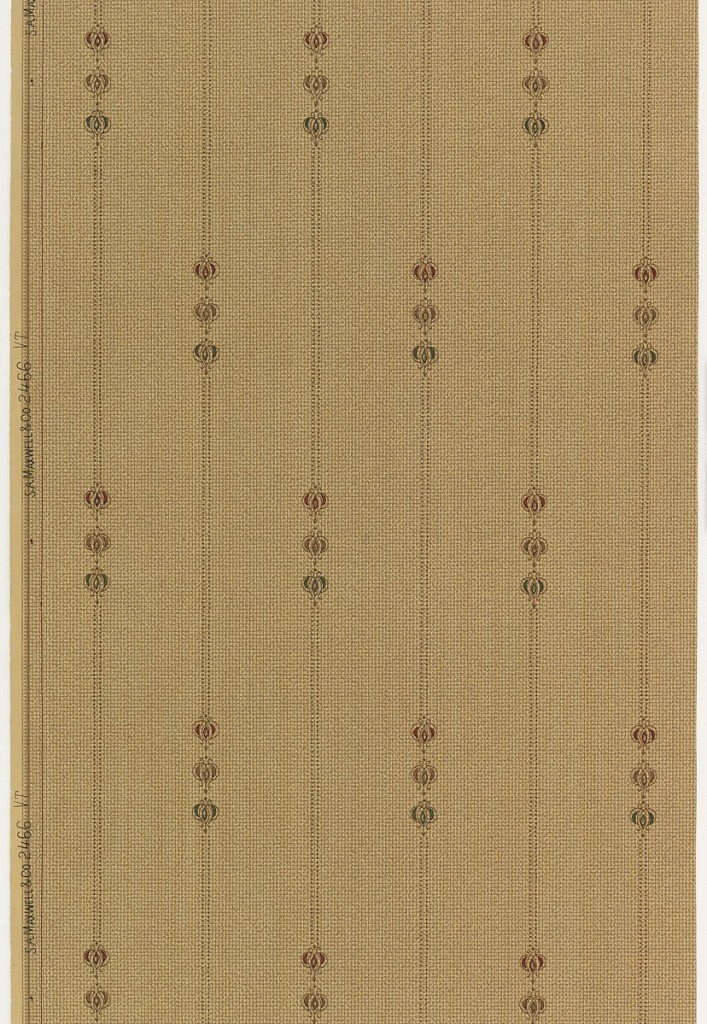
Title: Sidewall
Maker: Maxwell & Co., S.A., Chicago, Illinois, USA
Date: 1905–1915
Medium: Machine-printed paper, textured
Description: On textured tan ground, vertical rinceaux with floral beads interspersed.